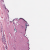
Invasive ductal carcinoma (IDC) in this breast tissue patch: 0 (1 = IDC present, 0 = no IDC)